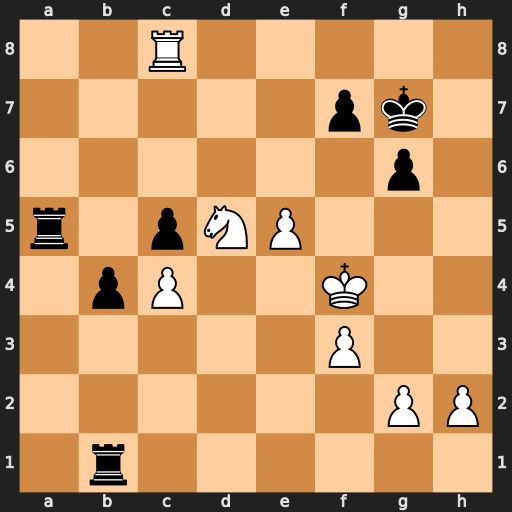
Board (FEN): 2R5/5pk1/6p1/r1pNP3/1pP2K2/5P2/6PP/1r6
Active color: w
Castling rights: -
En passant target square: -
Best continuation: Nf6 Rba1 Rg8+